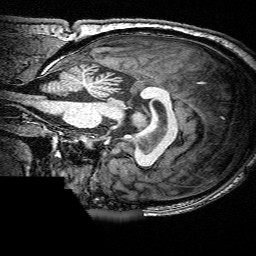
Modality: T1w
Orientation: sagittal
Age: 54
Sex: male
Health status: ill
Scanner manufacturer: siemens
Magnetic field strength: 3 T
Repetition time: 0.0025 s
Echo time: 0.00336 s